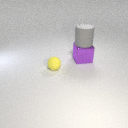
small yellow rubber sphere to the left of large purple metal cube